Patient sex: F
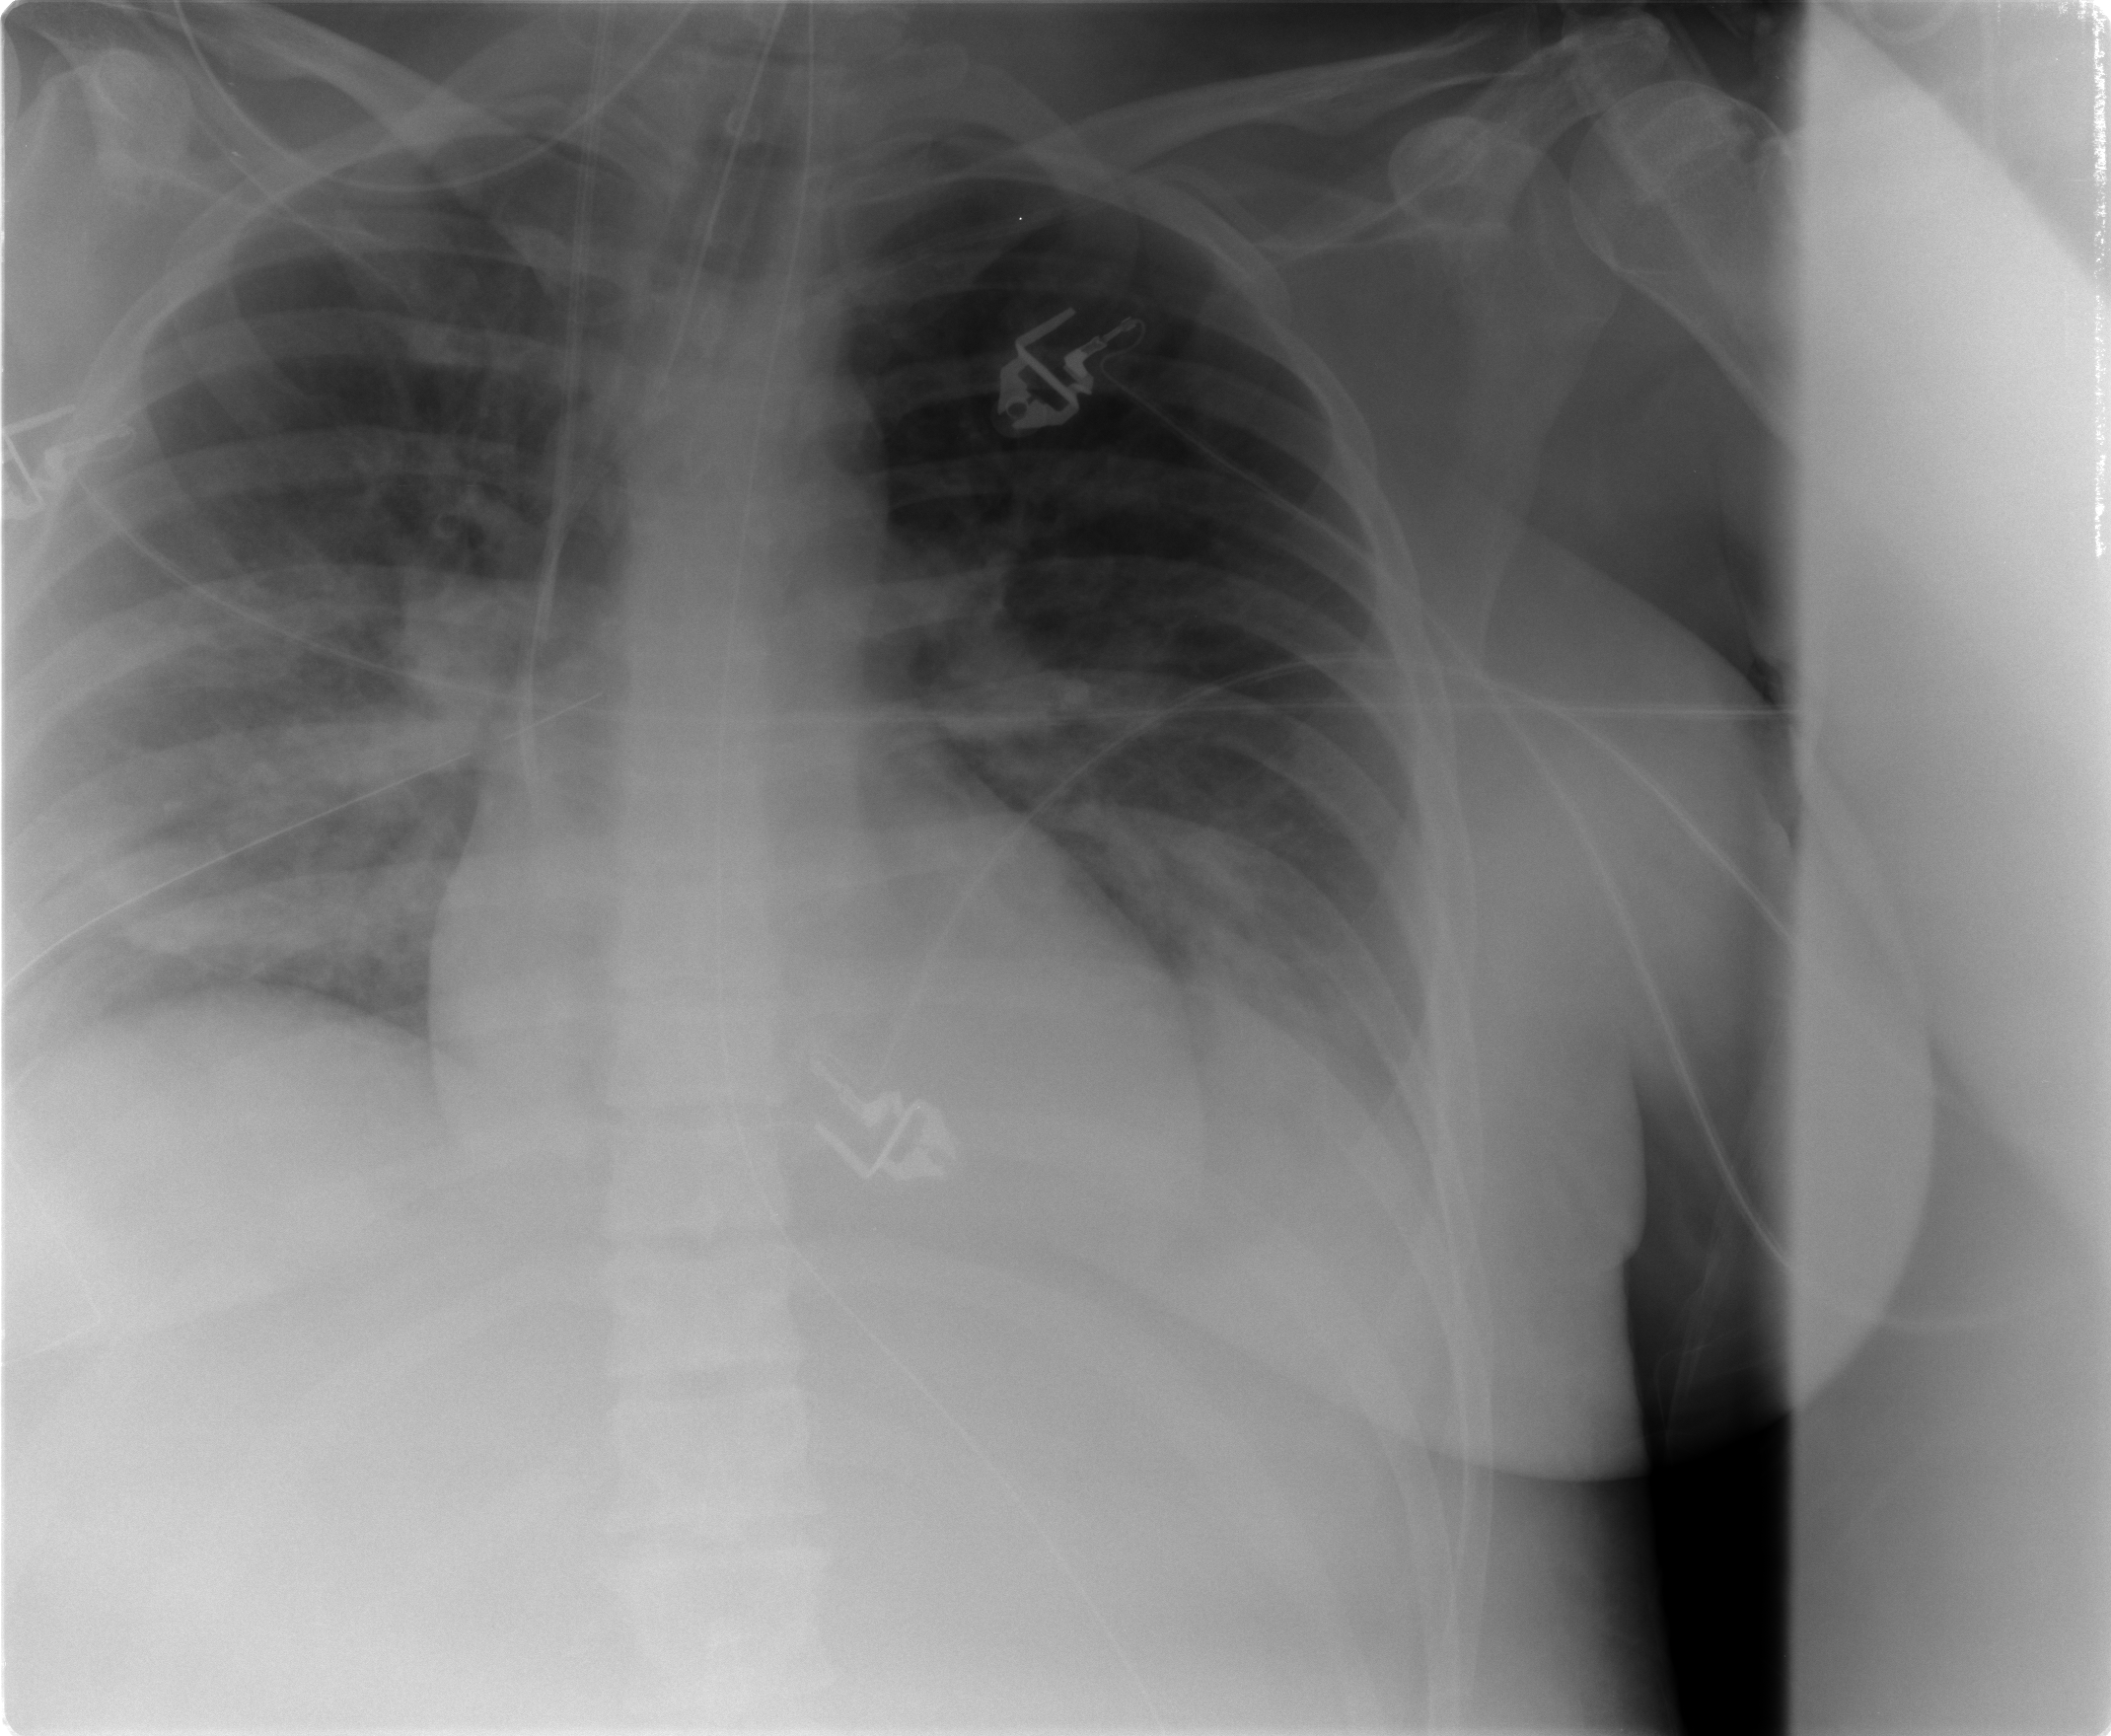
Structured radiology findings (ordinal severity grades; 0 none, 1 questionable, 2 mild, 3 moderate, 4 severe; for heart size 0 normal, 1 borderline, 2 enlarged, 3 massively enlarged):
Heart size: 0
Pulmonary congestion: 2
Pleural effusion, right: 2
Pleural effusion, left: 2
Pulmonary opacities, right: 2
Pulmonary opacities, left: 2
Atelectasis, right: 3
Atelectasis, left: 2